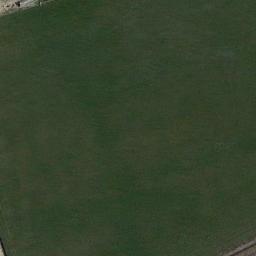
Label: meadow